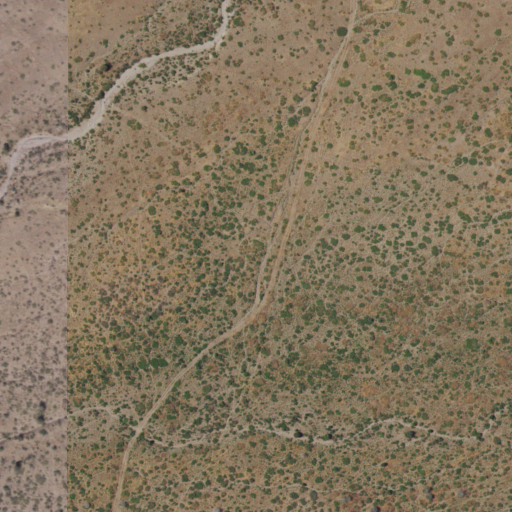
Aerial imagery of valley in Arizona named Old Horseshoe Canyon containing only shrub